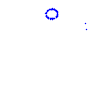
Particle: proton